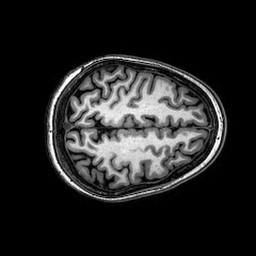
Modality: T1w
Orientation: axial
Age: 21
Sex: female